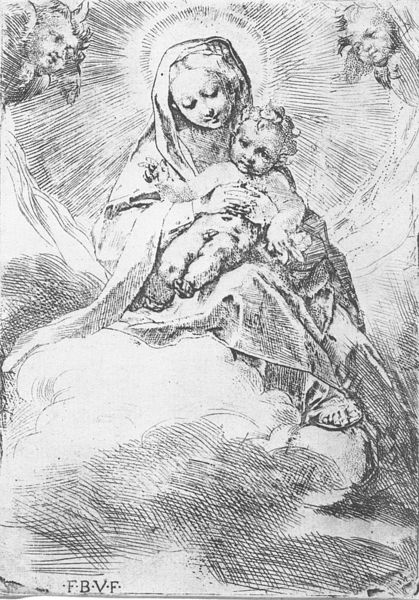
Titel: Madonna in den Wolken
Künstler: Federigo Barocci
Institution: Rotterdam, Museum Boymans-van-Beuningen
Schlagwörter: himmel, nackt, umhang, weiß, wolken, grau, licht, schwarz, zeichnung, schleier, tuch, wolke, haube, hochformat, falten, gewand, sitzend, kind, mutter, locken, engel, putte, putto, lächeln, baby, kopftuch, faltenwurf, penis, fuss, links, strahlen, druck, schwarz-weiß, initialen, schraffuren, stich, buchstaben, heiligenschein, christus, jesus, putten, maria, kupferstich, madonna, putti, jesuskind